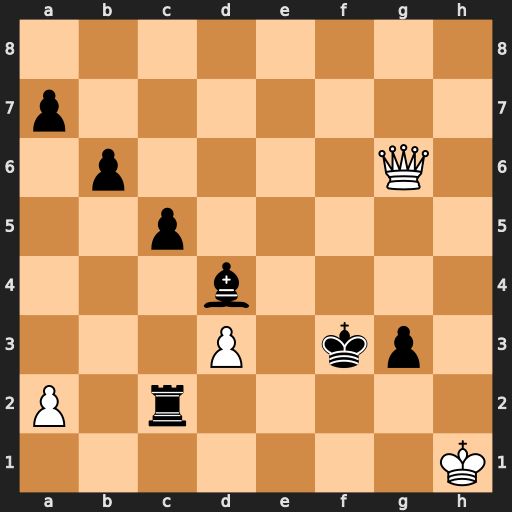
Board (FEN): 8/p7/1p4Q1/2p5/3b4/3P1kp1/P1r5/7K
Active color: w
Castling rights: -
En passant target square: -
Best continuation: Qe4+ Kf2 Qg2+ Ke3 Qxc2